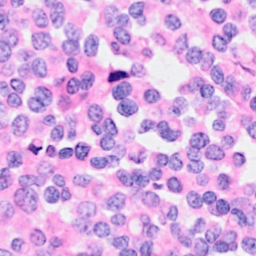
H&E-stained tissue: Breast